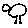
Label: bird